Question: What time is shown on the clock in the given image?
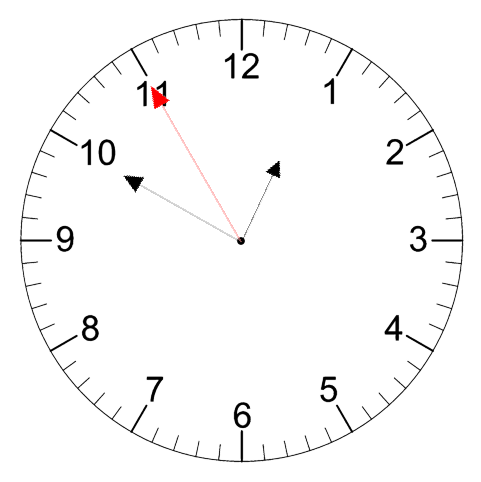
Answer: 12:49:55